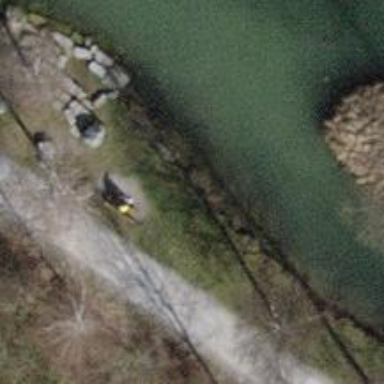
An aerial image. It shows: Bench.